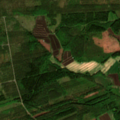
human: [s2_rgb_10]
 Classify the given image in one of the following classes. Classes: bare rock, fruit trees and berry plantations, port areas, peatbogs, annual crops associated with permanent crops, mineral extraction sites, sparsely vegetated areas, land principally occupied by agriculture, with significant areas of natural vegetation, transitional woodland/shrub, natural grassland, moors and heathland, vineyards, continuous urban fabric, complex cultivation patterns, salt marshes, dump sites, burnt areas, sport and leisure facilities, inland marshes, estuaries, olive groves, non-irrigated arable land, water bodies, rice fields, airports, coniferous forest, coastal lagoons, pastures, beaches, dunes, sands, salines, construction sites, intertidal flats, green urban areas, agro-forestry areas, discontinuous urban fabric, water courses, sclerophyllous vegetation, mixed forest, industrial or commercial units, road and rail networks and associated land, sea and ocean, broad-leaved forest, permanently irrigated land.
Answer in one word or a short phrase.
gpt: non-irrigated arable land, coniferous forest, mixed forest, transitional woodland/shrub